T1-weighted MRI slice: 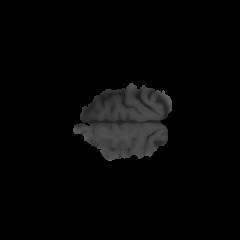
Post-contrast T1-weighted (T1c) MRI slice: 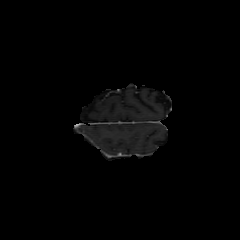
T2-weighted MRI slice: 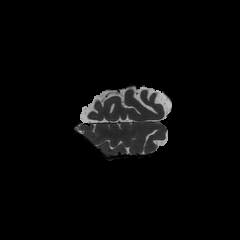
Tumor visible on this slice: no